Question: This is for a dense display of status information. Preferrably I would like to make the images butt up against each other. Where is the extra white space coming from?
Here's what the generated table elements look like:
'''
<table>
<tr>
<td><small>anim-dept</small></td>
<td>
<a href="http://foo/bar">
<img height="24" width="32" src="http://foo/bar.jpg">
</a>
</td>
....
'''

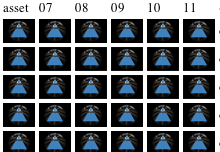
Answer: Set the 'TABLE''s 'CELLSPACING' and 'CELLPADDING' to zero.
Note that you may need to add padding style to the first table row cells.
'''
<table cellspacing="0" cellpadding="0">
<tr>
<td><small>anim-dept</small></td>
<td>
<a href="http://foo/bar">
<img height="24" width="32" src="http://foo/bar.jpg">
</a>
</td>
....
'''